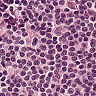
Metastatic tissue present: no